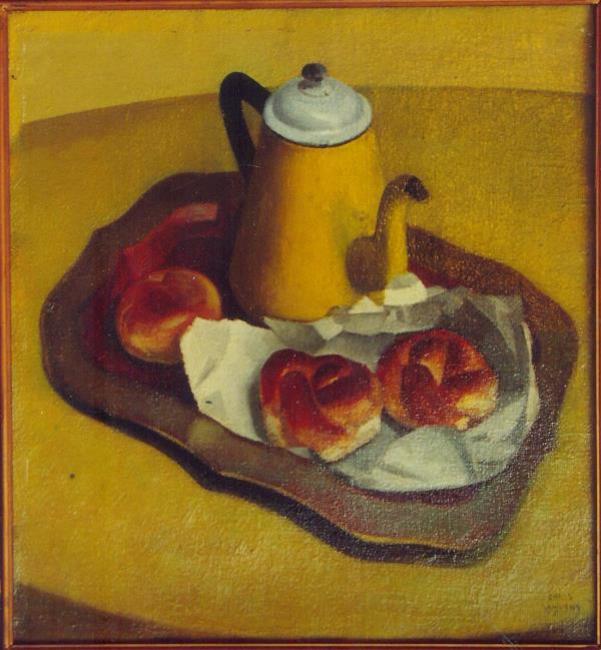
Title: Still life with yellow tea pot
Artist: Chris Snijders (1904-)
Earliest date: 1938
Latest date: 1939
Genre: painting
Iconography: Still Life
Keywords: still life, tray, teapot, roll